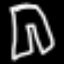
Label: pants